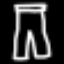
Label: pants